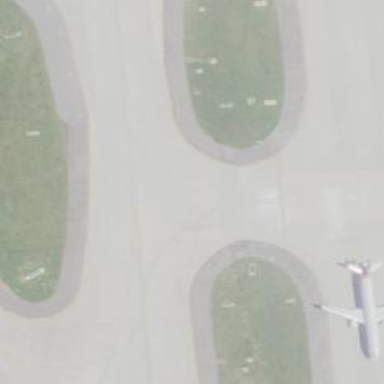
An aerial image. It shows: View of taxiway at the airport.